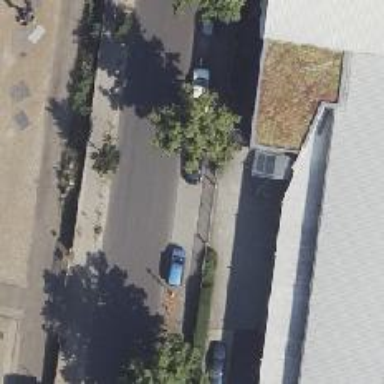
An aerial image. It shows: There is parking obstacle present.